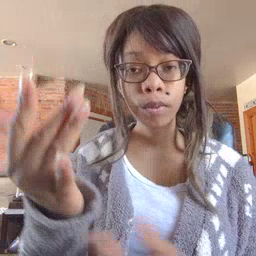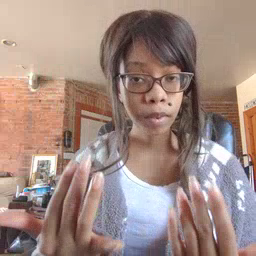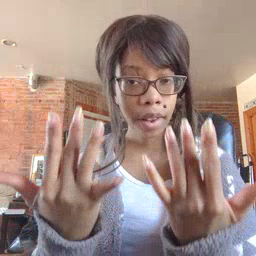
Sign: fireman